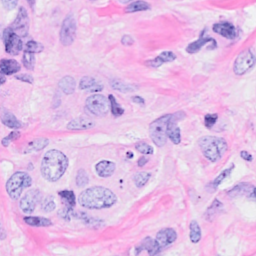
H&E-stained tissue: Breast